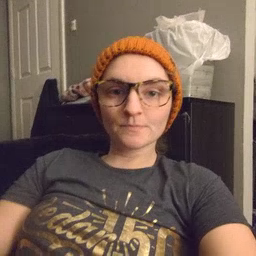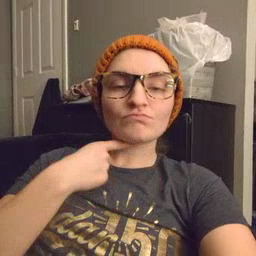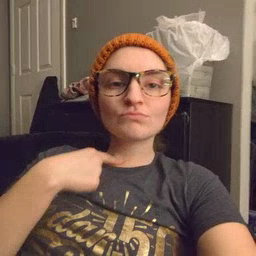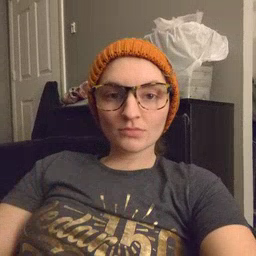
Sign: thirsty